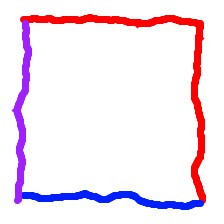
Shape: square